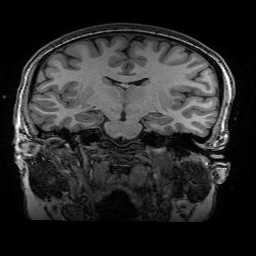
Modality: T1w
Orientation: sagittal
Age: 28
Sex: female
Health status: healthy